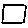
Label: square